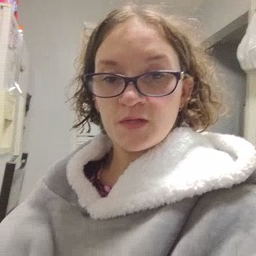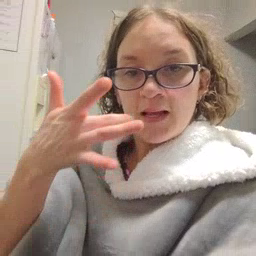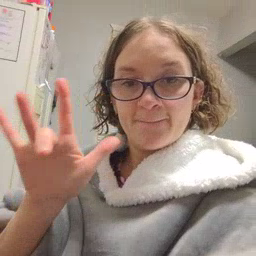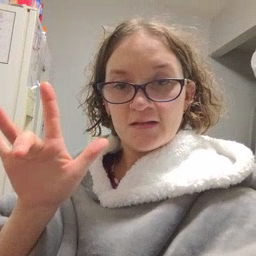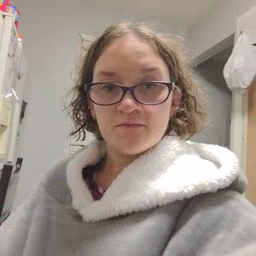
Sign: empty